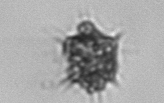
Label: Dictyocha